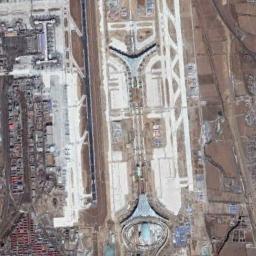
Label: airport